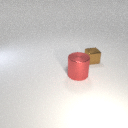
large red metal cylinder in front of small brown metal cube